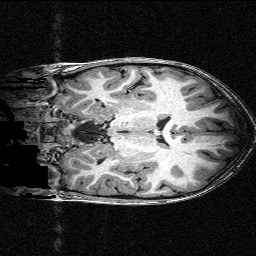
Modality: T1w
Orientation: coronal
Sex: male
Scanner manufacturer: siemens
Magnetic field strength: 3 T
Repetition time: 2.3 s
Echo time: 0.00336 s